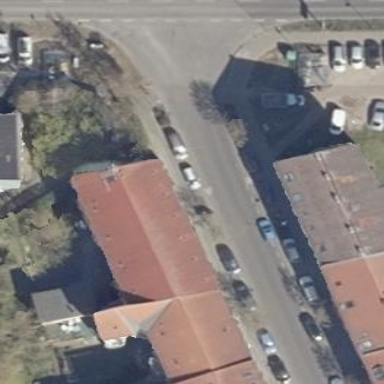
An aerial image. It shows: Image showing building with apartments.